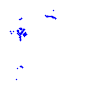
Particle: electron